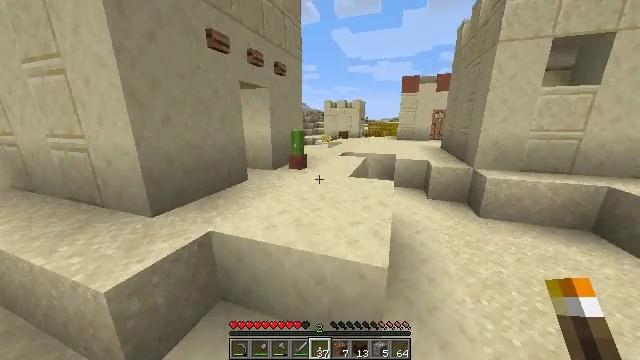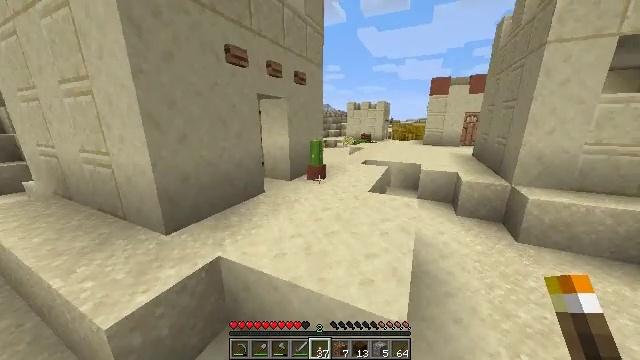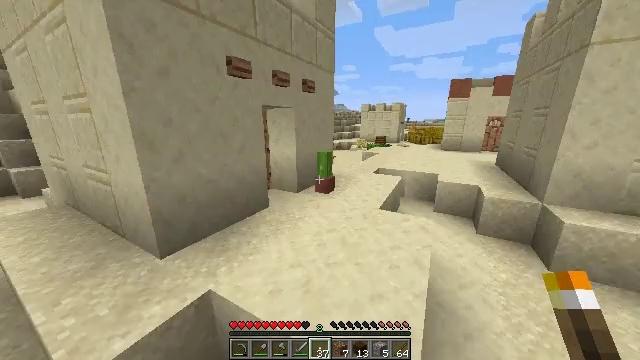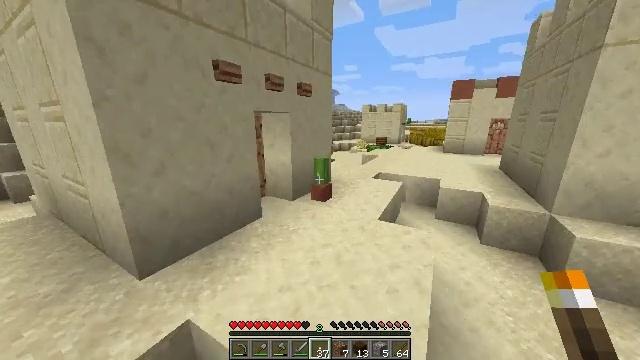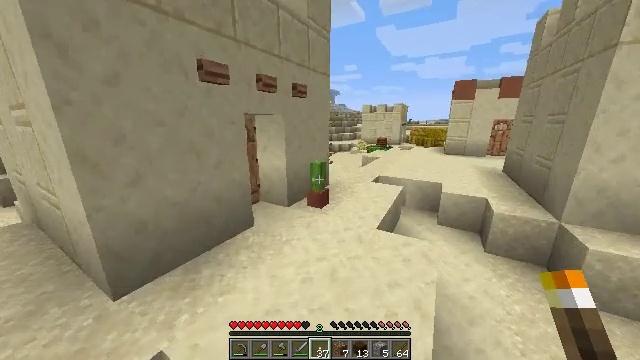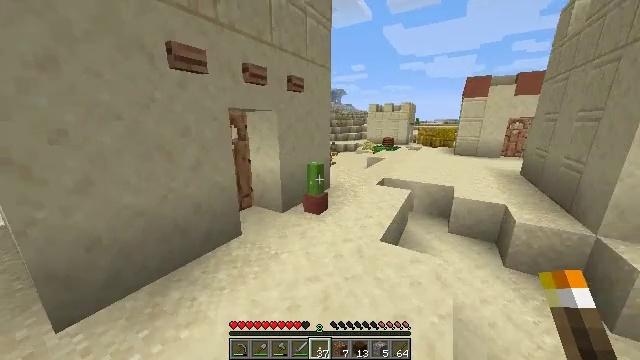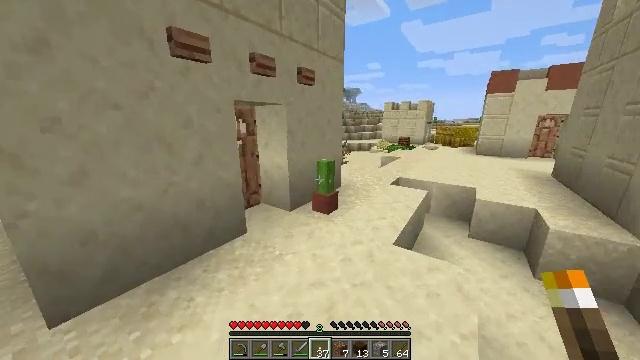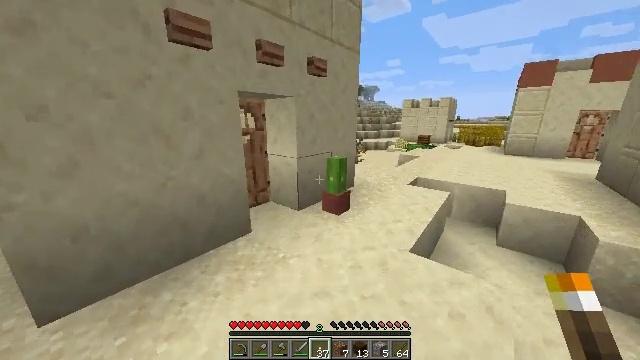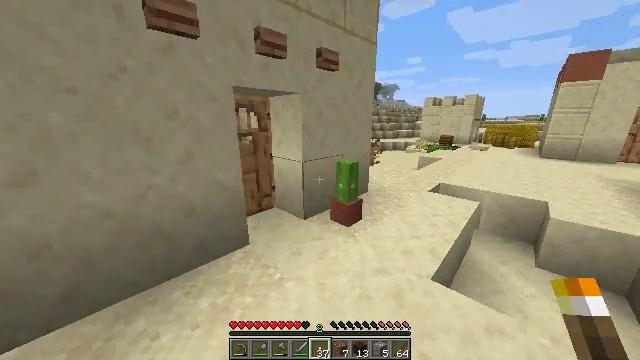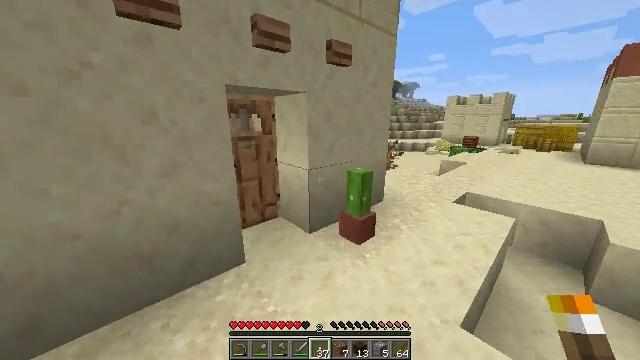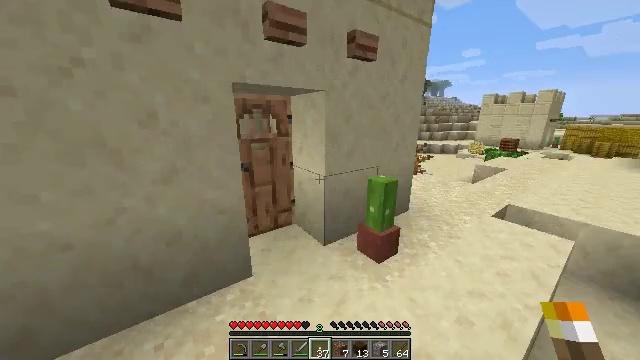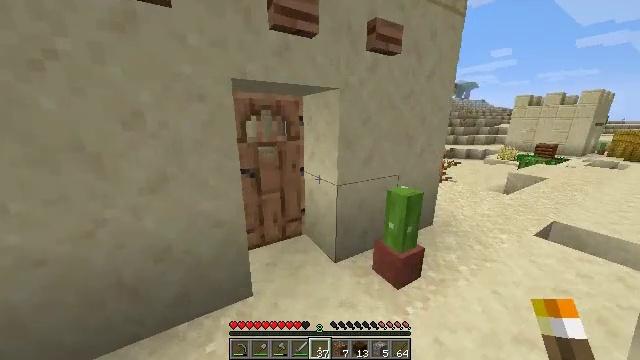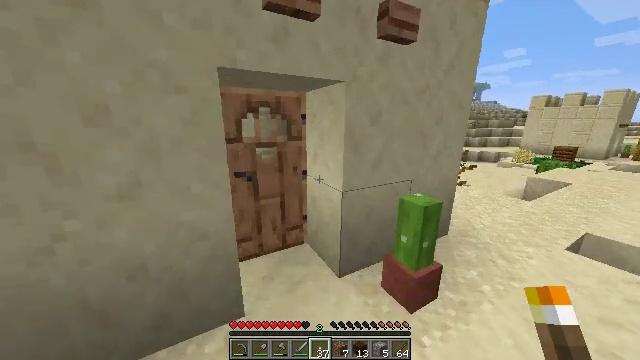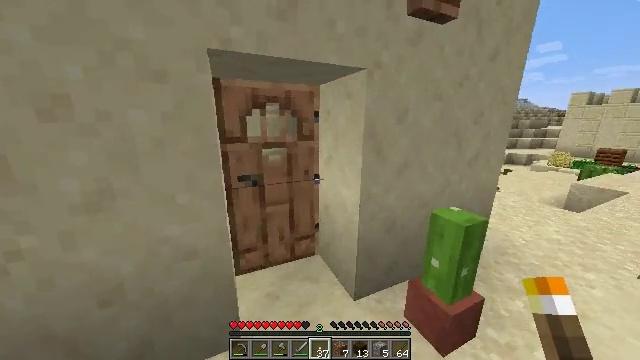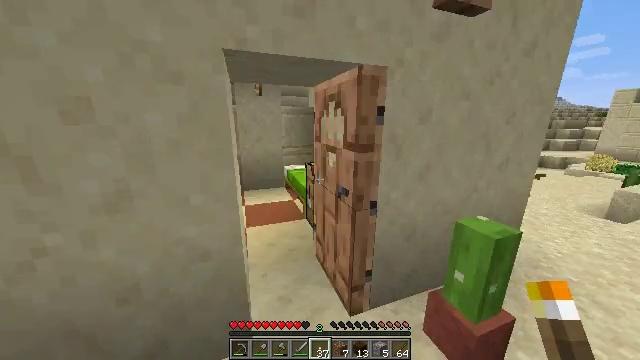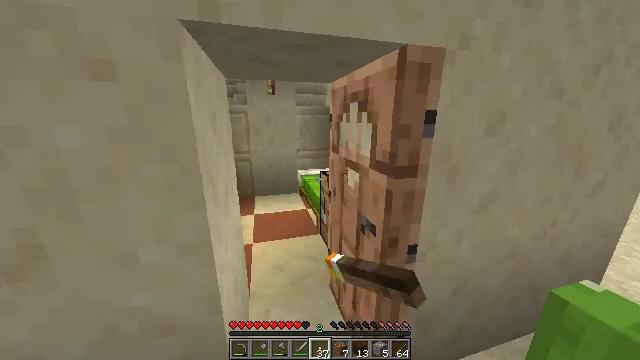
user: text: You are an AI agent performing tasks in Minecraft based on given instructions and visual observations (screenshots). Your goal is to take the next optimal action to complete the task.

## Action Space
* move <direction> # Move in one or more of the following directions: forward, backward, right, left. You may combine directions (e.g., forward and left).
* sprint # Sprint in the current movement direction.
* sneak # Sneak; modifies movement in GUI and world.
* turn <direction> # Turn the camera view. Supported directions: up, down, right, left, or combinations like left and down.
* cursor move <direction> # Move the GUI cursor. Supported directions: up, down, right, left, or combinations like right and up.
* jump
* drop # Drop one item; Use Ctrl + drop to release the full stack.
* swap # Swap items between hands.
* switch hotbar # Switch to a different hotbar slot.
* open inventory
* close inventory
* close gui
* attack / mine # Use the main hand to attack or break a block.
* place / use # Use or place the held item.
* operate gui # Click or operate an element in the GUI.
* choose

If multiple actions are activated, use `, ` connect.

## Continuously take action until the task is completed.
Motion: motion action
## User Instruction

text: Attack the lime bed to recycle it.
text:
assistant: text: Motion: move forward, sprint, turn left, jump
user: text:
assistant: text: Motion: move forward, sprint, turn left, jump
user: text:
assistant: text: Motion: move forward, sprint, jump
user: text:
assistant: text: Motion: move forward, sprint
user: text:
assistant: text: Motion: move forward, sprint, turn left
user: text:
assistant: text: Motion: move forward, sprint, turn left
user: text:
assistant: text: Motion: move forward, sprint, turn left
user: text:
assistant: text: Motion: move forward, sprint, turn left
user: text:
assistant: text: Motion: move forward, sprint, turn left
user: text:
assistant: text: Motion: move forward, sprint, turn left
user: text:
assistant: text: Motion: move forward, sprint, turn left
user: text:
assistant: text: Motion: move forward, sprint, turn left
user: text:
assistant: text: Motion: move forward, sprint, turn left
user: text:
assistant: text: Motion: move forward, sprint, turn left, use / place
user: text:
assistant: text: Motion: move forward, sprint, turn left, use / place
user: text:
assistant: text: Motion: move forward, sprint, turn left, use / place
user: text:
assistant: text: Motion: move forward, sprint, turn left
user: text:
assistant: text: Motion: move forward, sprint
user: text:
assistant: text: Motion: move forward, sprint
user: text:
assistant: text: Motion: move forward, sprint
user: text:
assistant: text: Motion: move forward, sprint
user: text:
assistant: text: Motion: move forward and move left, sprint, turn down
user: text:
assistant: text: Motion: move forward and move left, sprint, turn down
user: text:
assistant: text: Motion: move forward and move left, sprint, turn right and down
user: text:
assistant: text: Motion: move forward and move left, sprint, turn right and down
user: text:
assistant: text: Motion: move forward and move left, turn right and down
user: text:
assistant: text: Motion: turn right and down
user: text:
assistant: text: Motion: turn right and down
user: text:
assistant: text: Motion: turn right
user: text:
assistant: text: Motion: turn right